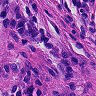
Metastatic tissue present: no